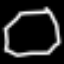
Label: octagon